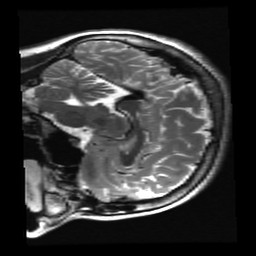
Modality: T2w
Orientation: sagittal
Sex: female
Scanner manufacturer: ge
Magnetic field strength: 3 T
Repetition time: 5 s
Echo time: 0.1005 s